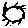
Label: sun